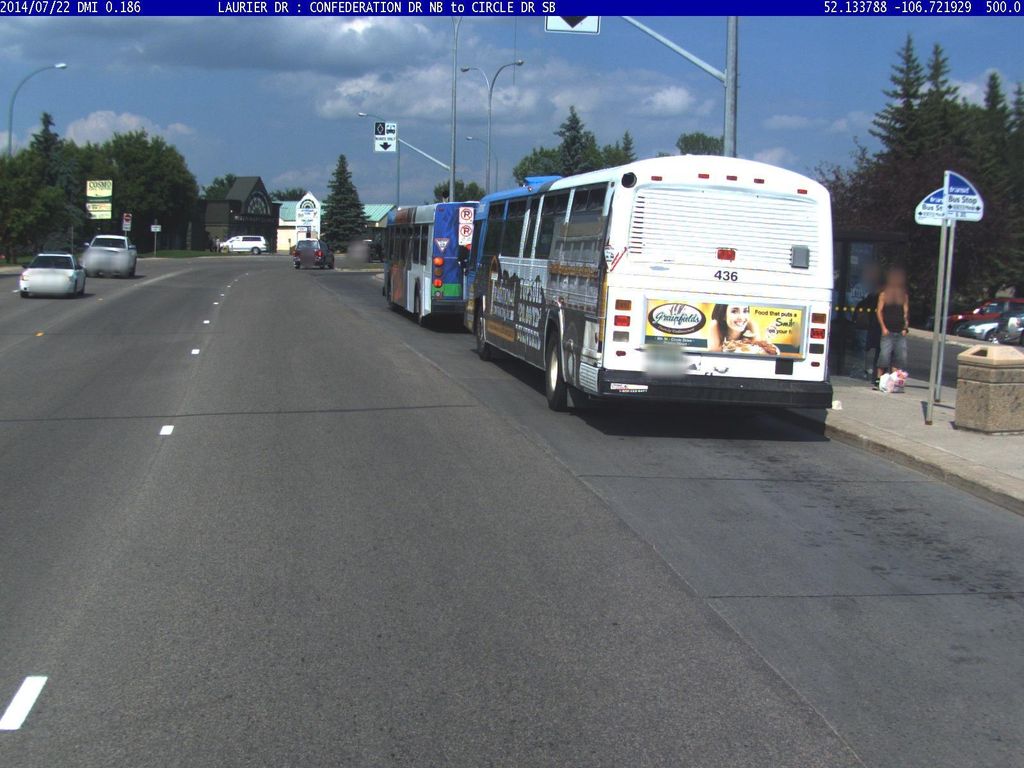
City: saskatoon